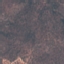
Label: HerbaceousVegetation